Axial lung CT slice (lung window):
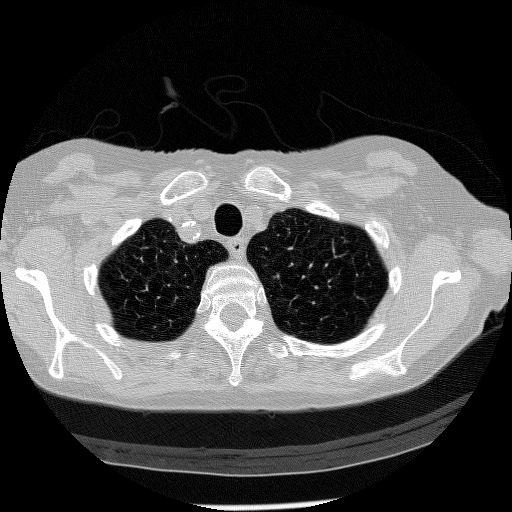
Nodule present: no